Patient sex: M
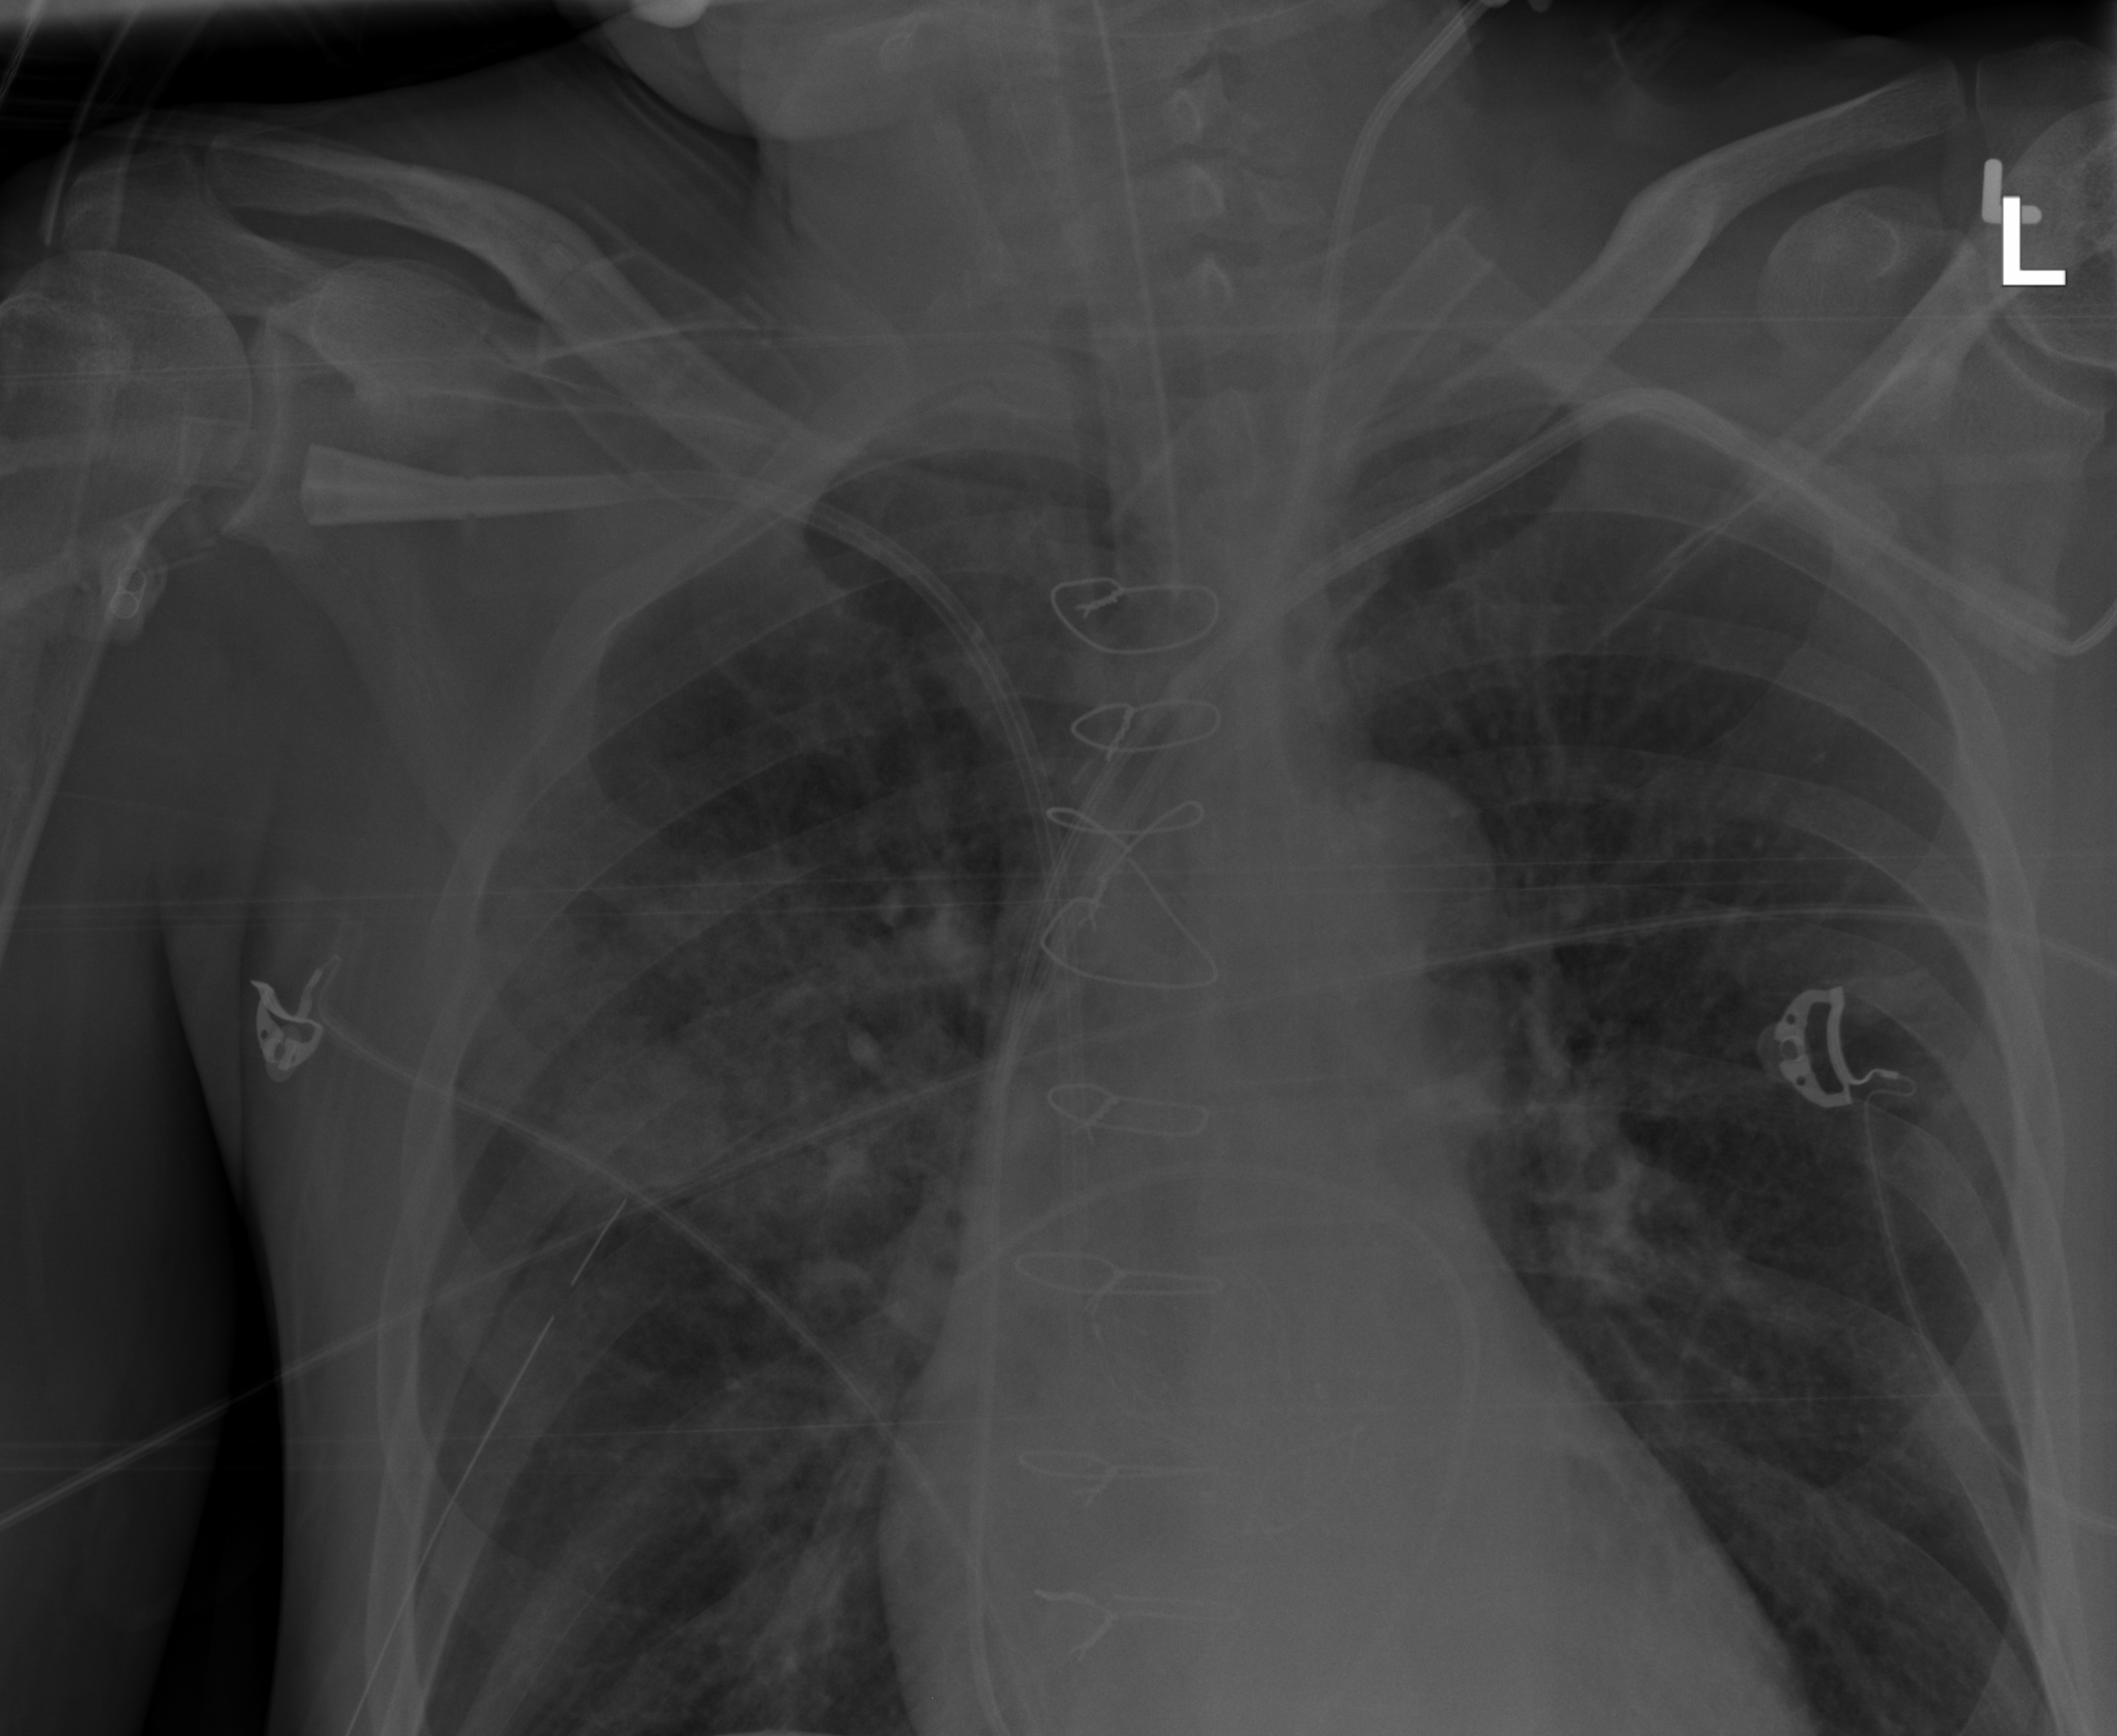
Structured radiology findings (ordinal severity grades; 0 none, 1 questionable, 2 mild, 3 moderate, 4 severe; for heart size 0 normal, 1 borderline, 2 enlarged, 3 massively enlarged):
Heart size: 2
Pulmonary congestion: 0
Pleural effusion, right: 0
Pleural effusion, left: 0
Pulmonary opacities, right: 3
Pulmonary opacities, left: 2
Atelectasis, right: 3
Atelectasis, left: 0